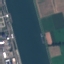
Label: River